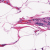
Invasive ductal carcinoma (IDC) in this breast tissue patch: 0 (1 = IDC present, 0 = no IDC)